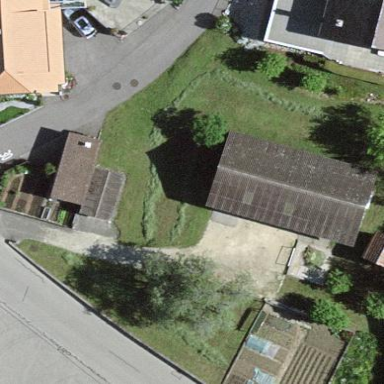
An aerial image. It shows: Barn.